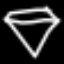
Label: diamond